Question: I would like to create a webhook within Gitlab to automatically update a mirror repository on Github, whenever a 'push' event happens. I've checked this <URL>, but I didn't understand how it is done.
My Gitlab version is 6.5. Here is the configuration page:

What should I put in URL? Where do I need to place the script to update the repository?
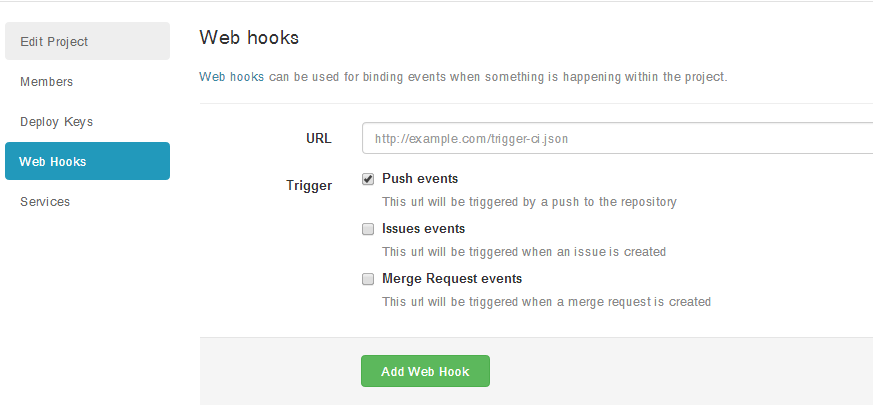
Answer: You don't need a webhook for that. A regular post-receive hook will work very well.
To create and use such a hook you just have to login on the server where your gitlab is installed and create an ssh key for git user.
'''
sudo -u git ssh-keygen -f /home/git/.ssh/reponame_key
'''
(do not type any passphrase when prompted)
Go to your github account and add the public key (it's been created as '/home/git/ssh/reponame_key.pub') to your project as a deploy key.
have a look at <URL> if you need help with that.
Once that is done, you just have to configure the connection between your git server and github's:
add an alias to git user's ssh configuration (add following lines to '/home/git/.ssh/config' - create it if it's not present)
'''
Host reponame
IdentityFile /home/git/.ssh/reponame_key
HostName github.com
User git
'''
Now add the new remote (using the alias you just created) to your repository:
'''
cd /home/git/repositories/namespace/reponame.git
git remote add --mirror github reponame:youruser/reponame.git
'''
Now that everything is in place you'll have to create the actual hook:
'''
cd /home/git/repositories/namespace/reponame.git/hooks
echo "exec git push --quiet github &" >> post-receive
chmod 755 post-receive
'''
The lastcommand is very important because git will check if a hook is executable before running it.
That's it!
(Replace reponame, namespace and youruser according to your real accounts and enjoy).
Last note: if you want your name andavatar near commits on github, make sure that the email address you are using on gitlab is one of the addresses inked to your github account as well. You'll see your gitlab username otherwise.